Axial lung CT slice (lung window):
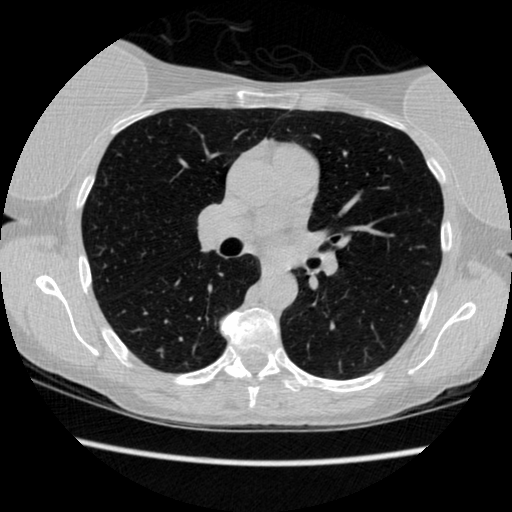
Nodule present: no